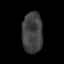
Tissue: skin
Cell type: Epithelial cells
Senescence score: 0.2823
Nuclear area (px): 827
Mean DAPI intensity: 63.499